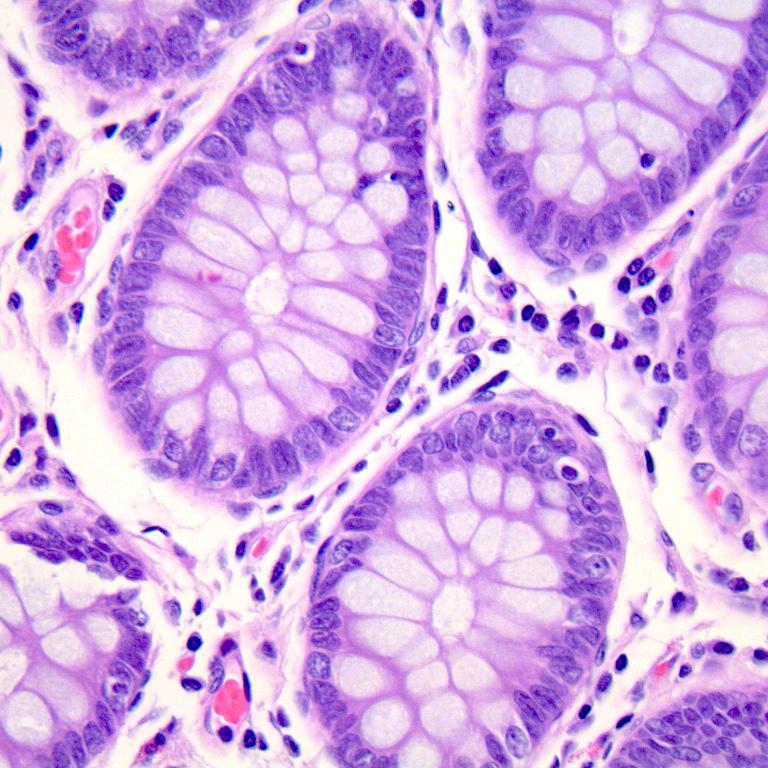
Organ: colon
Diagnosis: benign